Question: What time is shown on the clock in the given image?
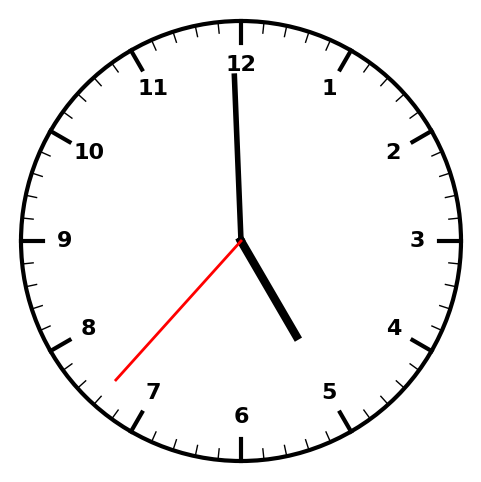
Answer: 04:59:37